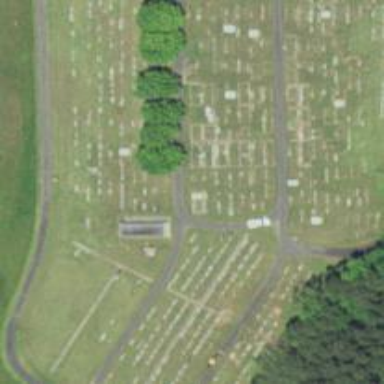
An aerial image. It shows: Cemetery.